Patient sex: F
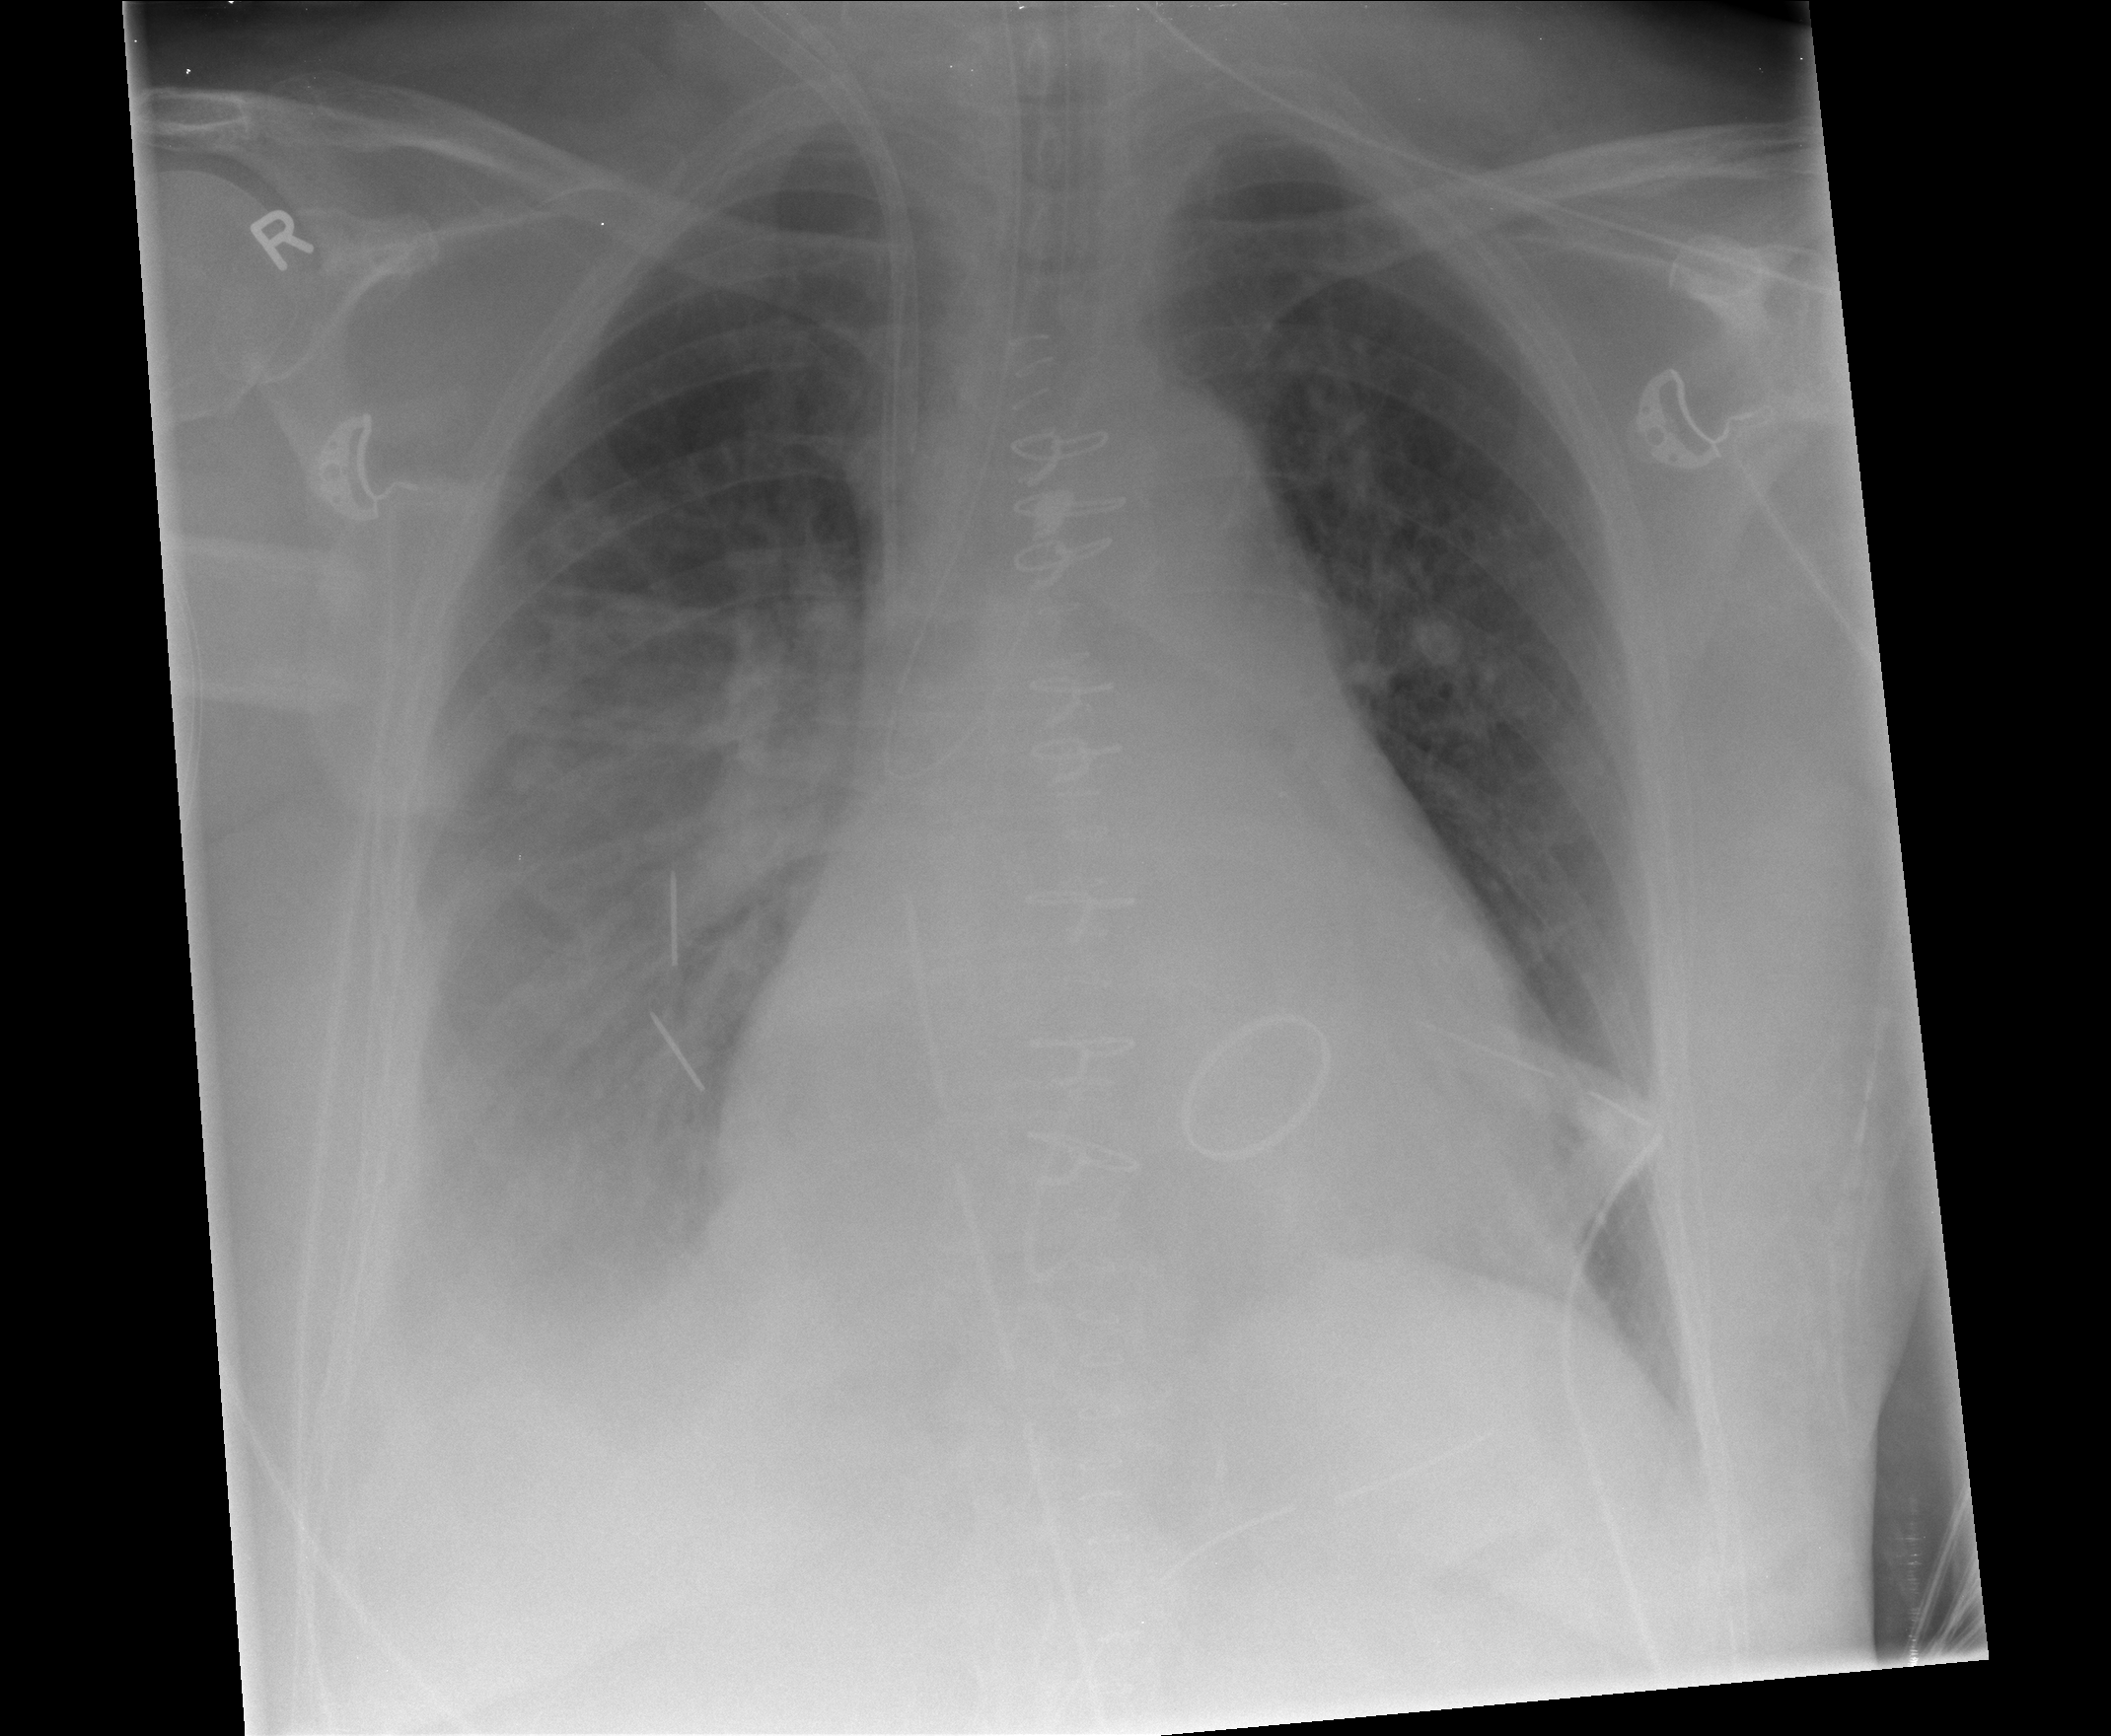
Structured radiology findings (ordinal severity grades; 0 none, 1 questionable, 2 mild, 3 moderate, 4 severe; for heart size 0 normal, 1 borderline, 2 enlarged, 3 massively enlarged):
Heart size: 2
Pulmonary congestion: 2
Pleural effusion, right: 2
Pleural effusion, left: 0
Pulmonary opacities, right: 1
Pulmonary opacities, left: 1
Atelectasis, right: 2
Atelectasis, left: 0